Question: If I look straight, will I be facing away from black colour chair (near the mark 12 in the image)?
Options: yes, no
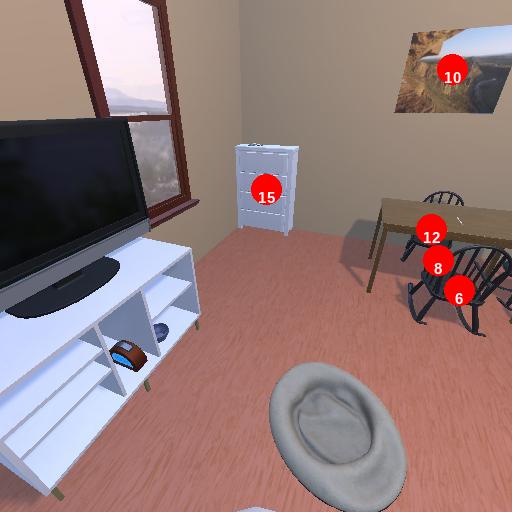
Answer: yes